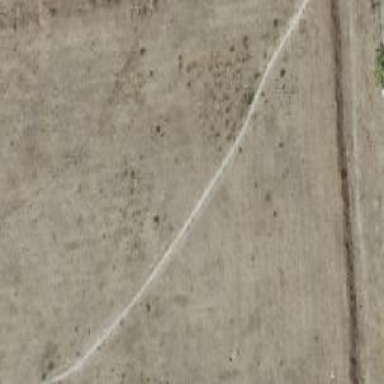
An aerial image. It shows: Path on the ground.